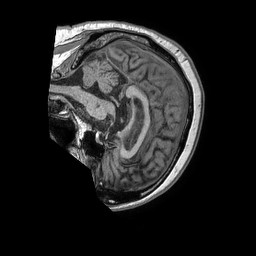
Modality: T1w
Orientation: sagittal
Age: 72
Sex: male
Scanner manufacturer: philips
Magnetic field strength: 1.5 T
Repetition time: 0.007708 s
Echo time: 0.003532 s